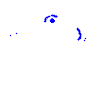
Particle: pion